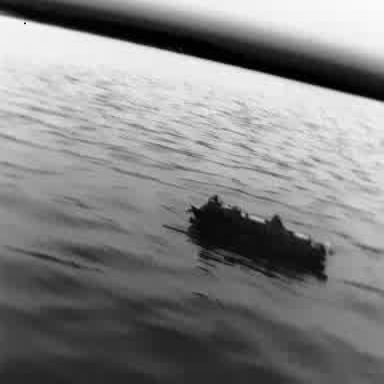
There is a container_ship in the infrared image.